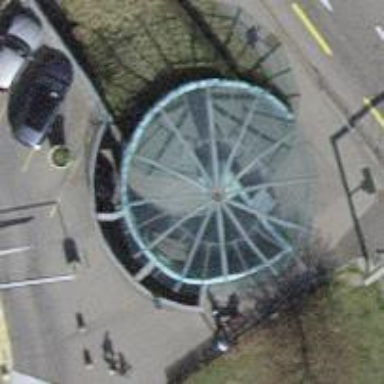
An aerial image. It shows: View of roof of building.